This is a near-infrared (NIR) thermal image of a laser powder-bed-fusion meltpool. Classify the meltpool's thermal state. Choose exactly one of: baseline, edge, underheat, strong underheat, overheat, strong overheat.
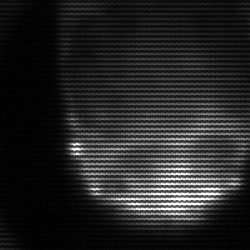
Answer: edge